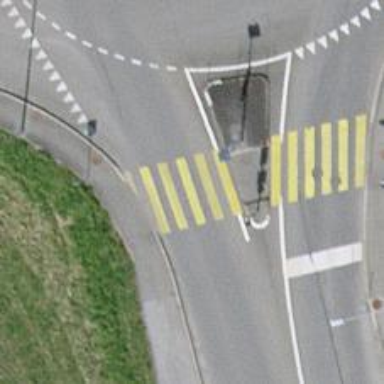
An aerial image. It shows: Zebra crossing with pedestrian island.